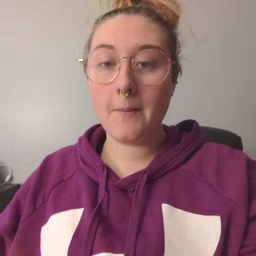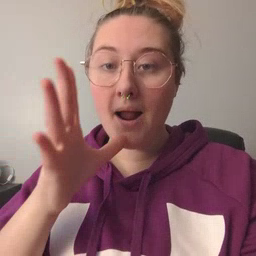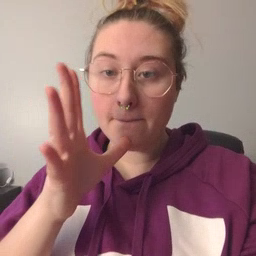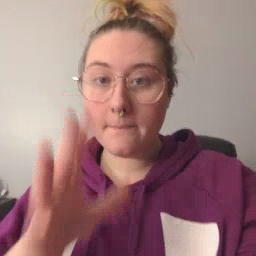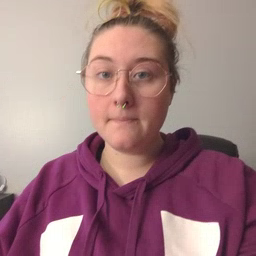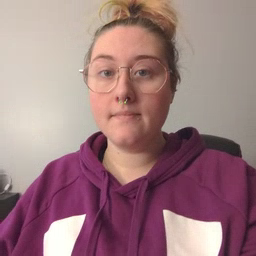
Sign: mom